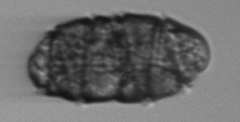
Label: Margalefidinium